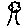
Label: tree